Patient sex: F
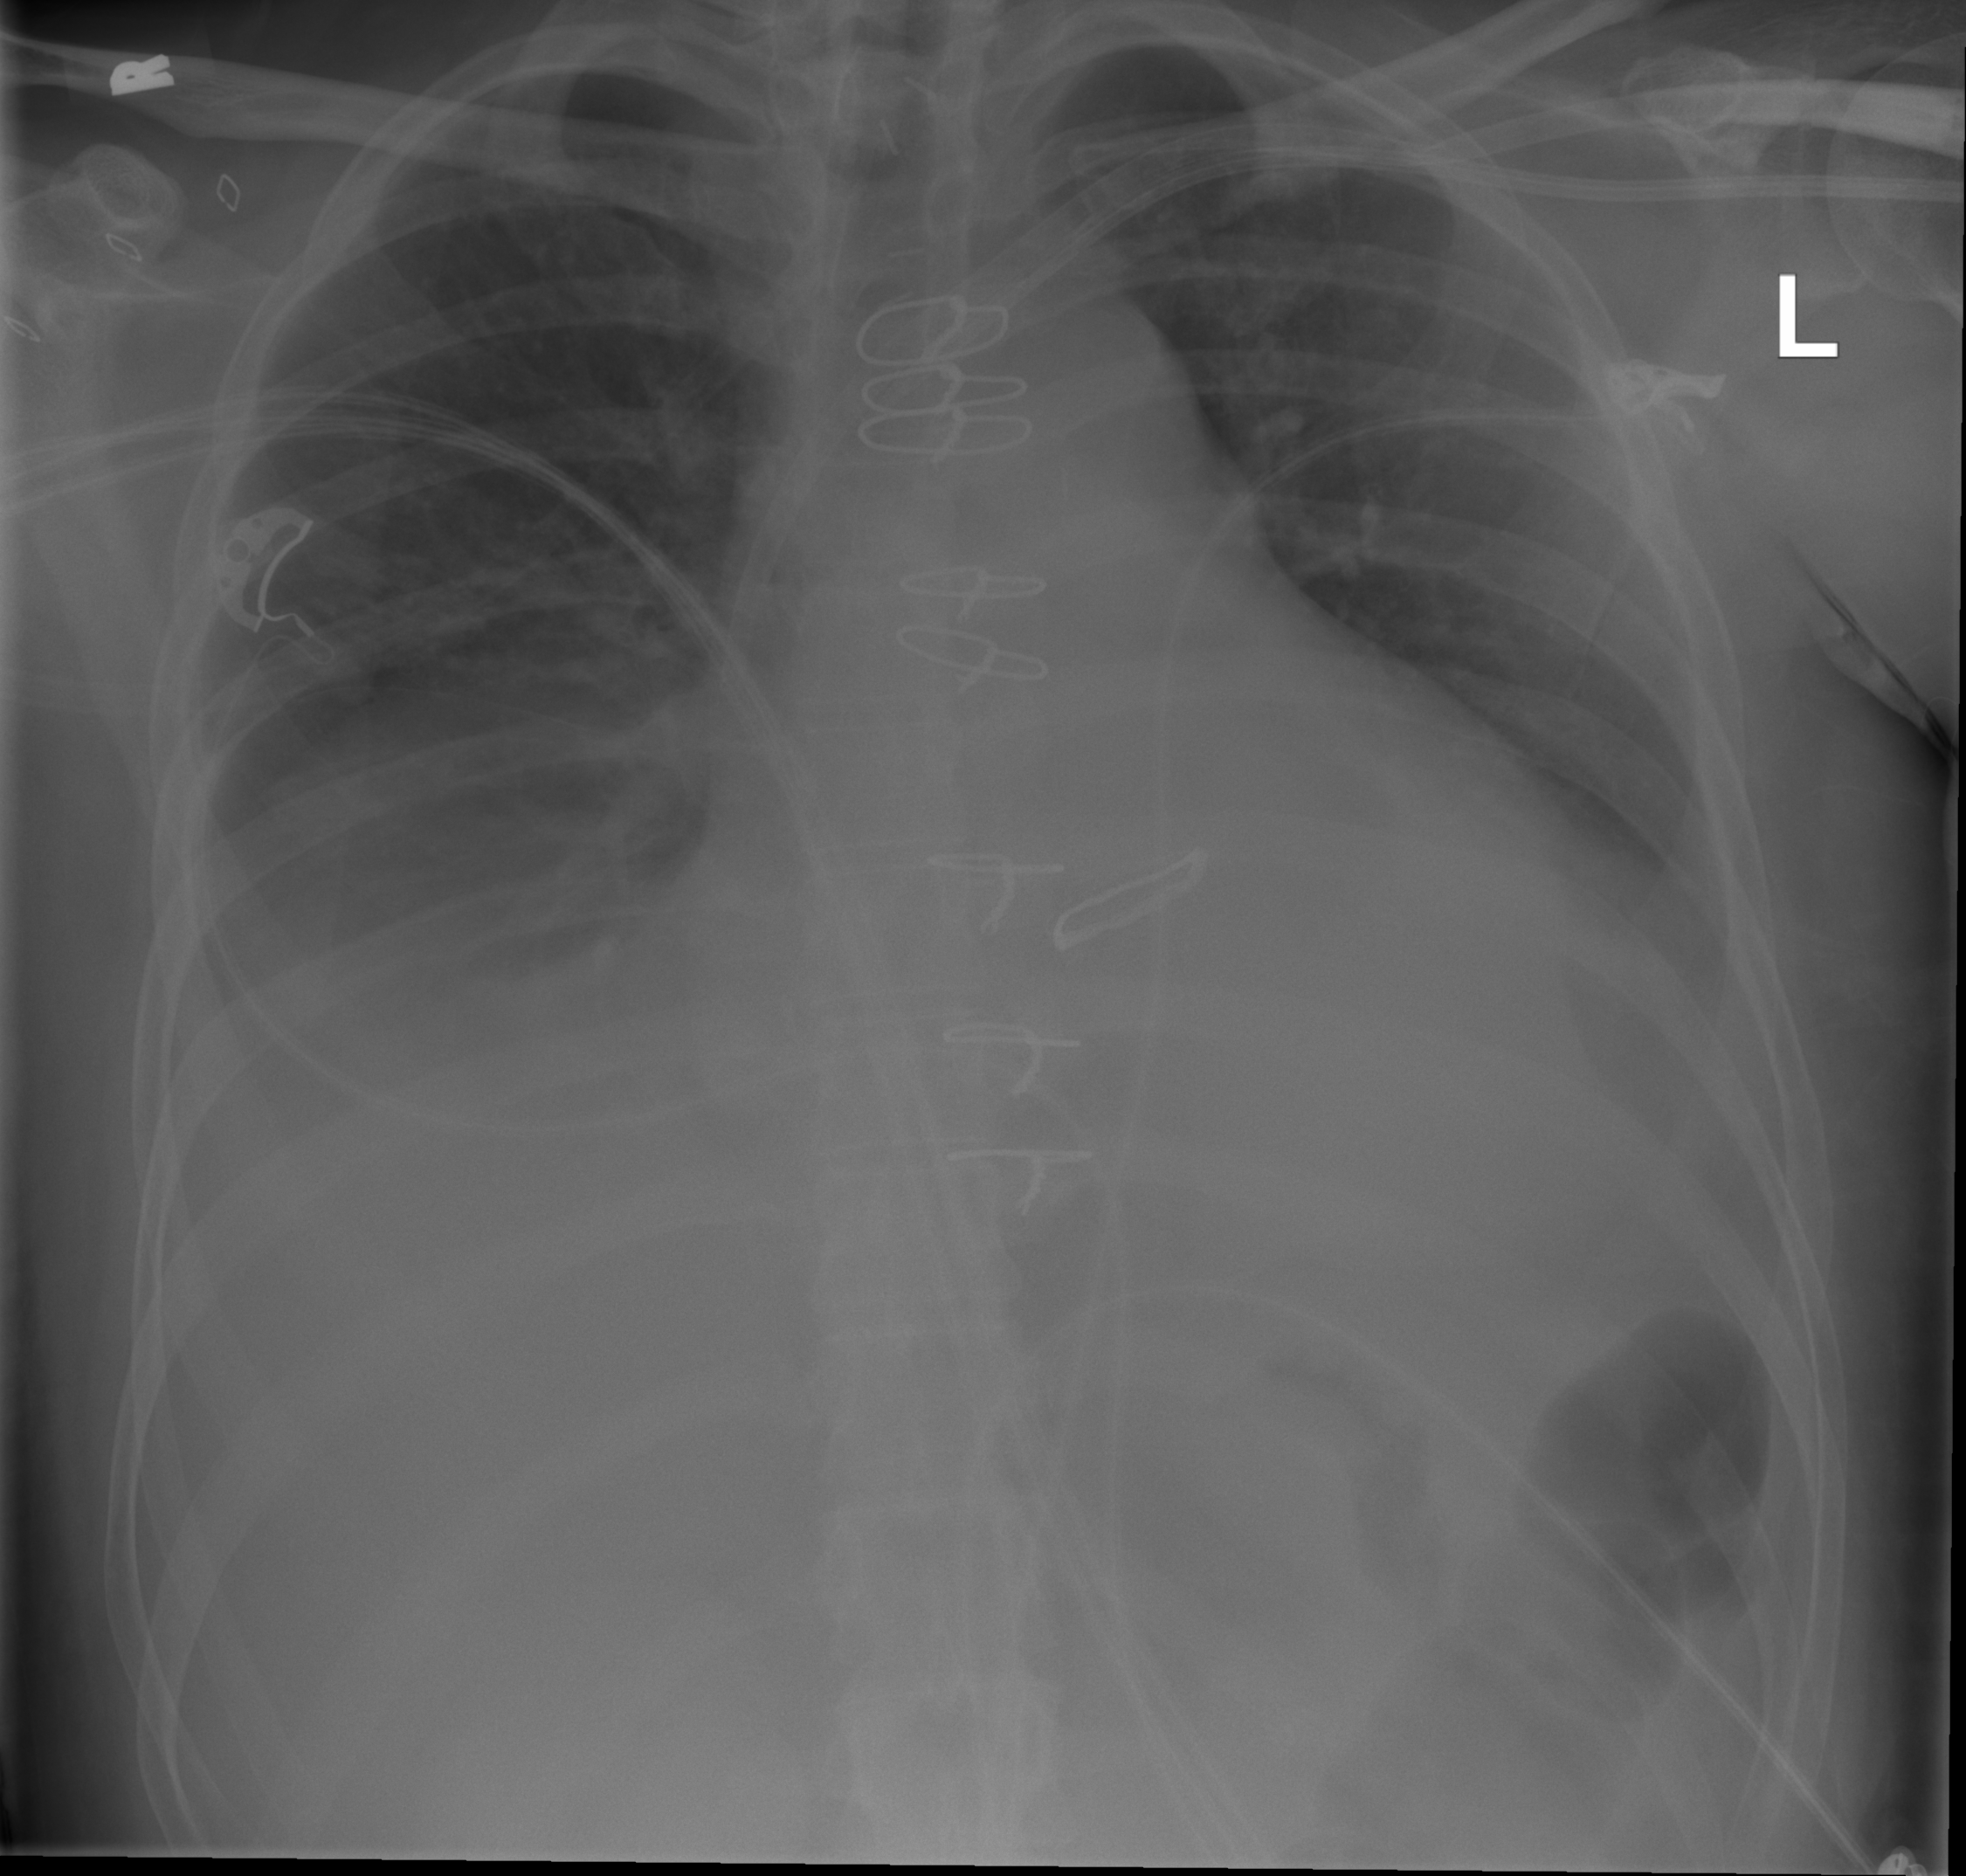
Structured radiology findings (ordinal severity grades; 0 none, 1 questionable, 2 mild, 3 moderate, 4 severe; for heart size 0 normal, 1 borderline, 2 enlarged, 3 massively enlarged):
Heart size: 2
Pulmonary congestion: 0
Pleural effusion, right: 2
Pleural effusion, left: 2
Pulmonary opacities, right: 0
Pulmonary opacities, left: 0
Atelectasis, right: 0
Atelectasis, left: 0